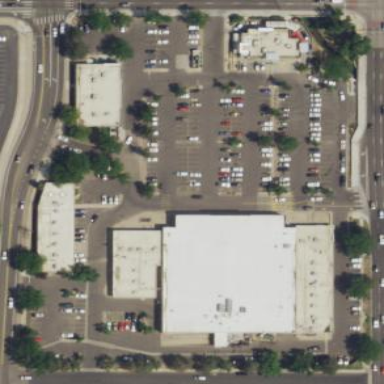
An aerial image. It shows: Retail area.